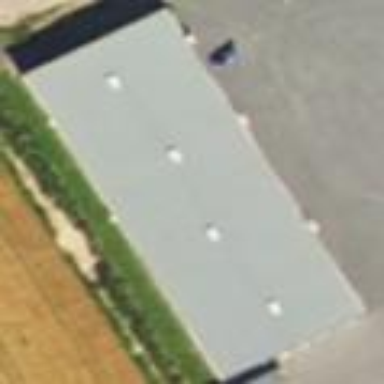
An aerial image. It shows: Building that is dog agility sports center.